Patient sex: M
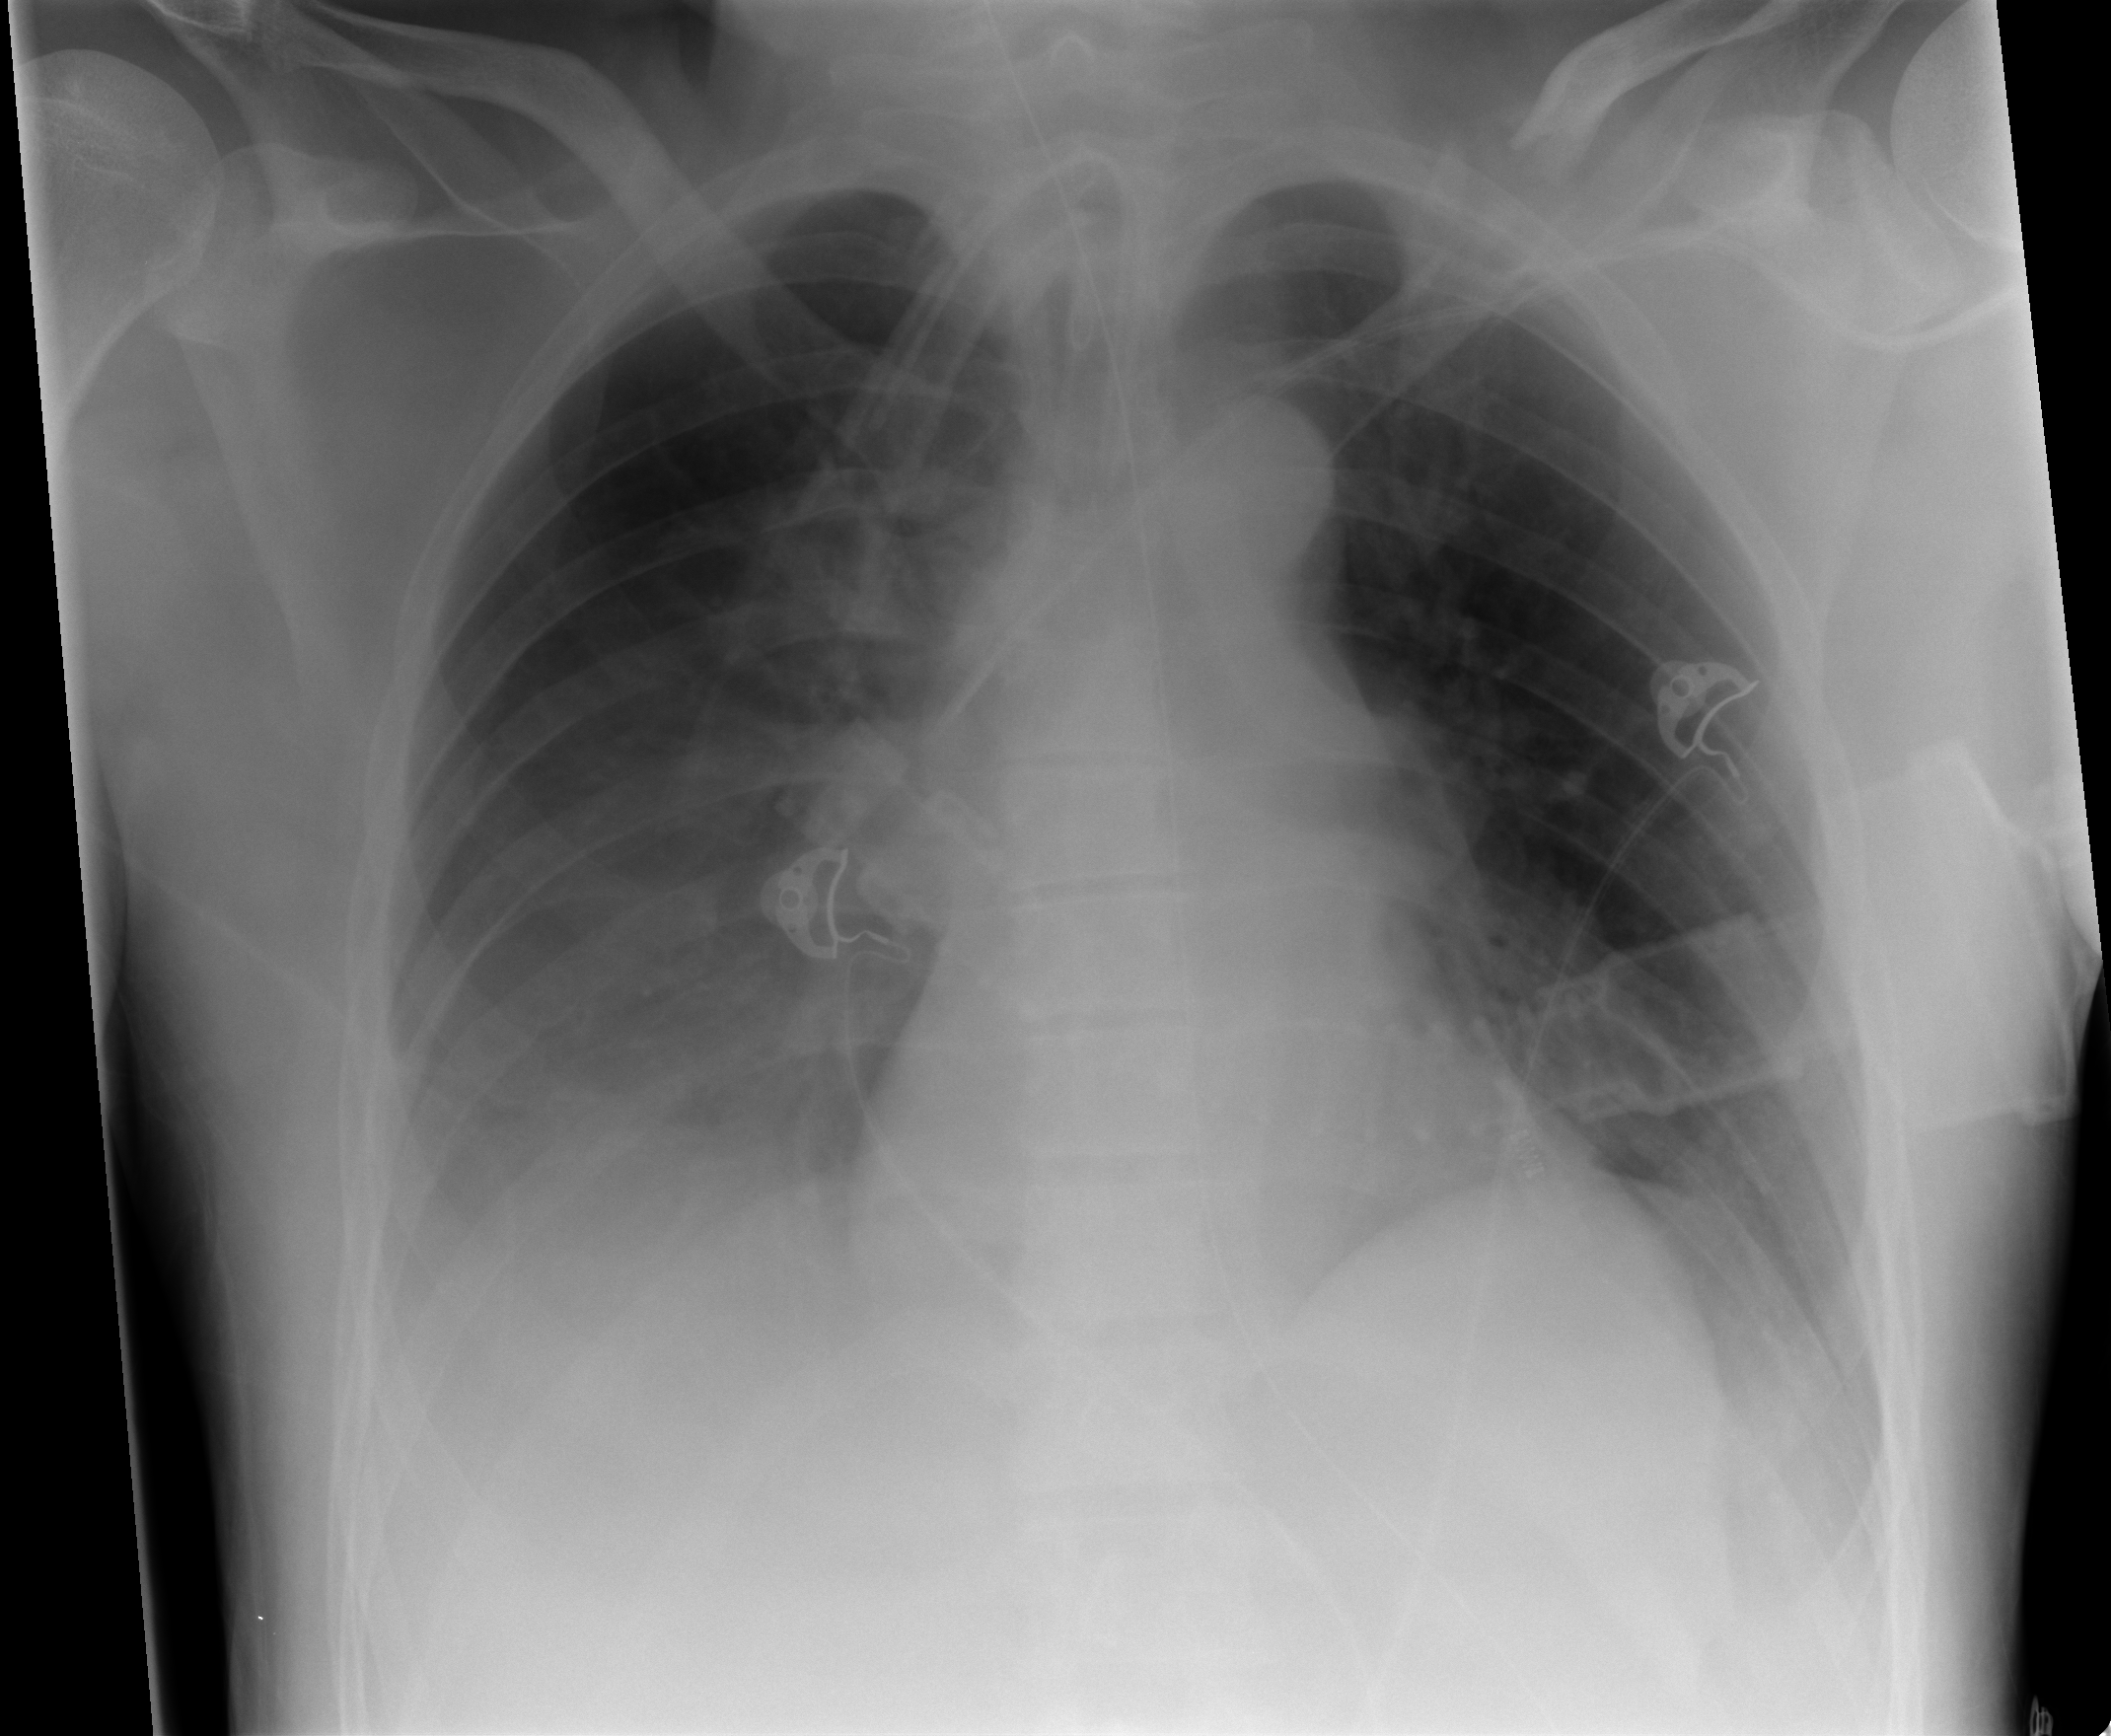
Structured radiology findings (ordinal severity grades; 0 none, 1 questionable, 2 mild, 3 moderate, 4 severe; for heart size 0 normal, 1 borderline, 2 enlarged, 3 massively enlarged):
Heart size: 0
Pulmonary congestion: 2
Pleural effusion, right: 3
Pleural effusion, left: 1
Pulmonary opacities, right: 0
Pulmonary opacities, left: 0
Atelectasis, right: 2
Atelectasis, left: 2